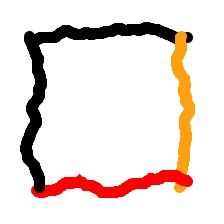
Shape: square